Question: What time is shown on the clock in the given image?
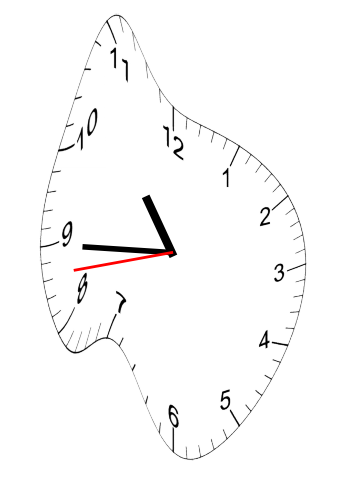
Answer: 10:44:43